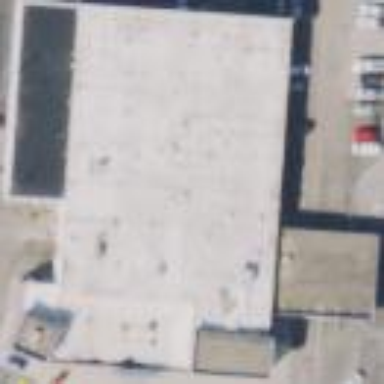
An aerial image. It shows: Building that houses car shop.